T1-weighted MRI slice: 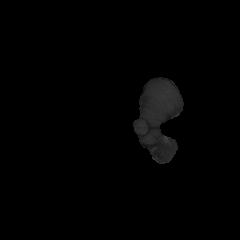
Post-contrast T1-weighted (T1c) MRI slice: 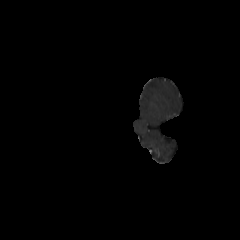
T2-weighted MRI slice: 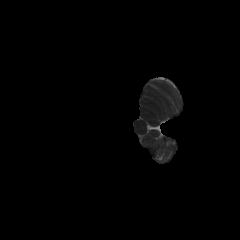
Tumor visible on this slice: no